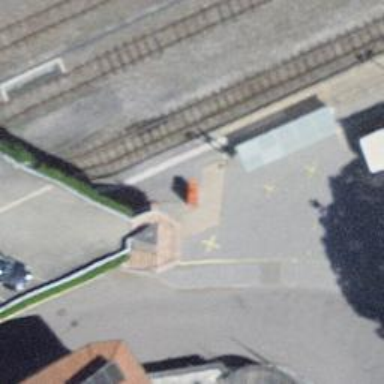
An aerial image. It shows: Assembly point for emergencies.